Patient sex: F
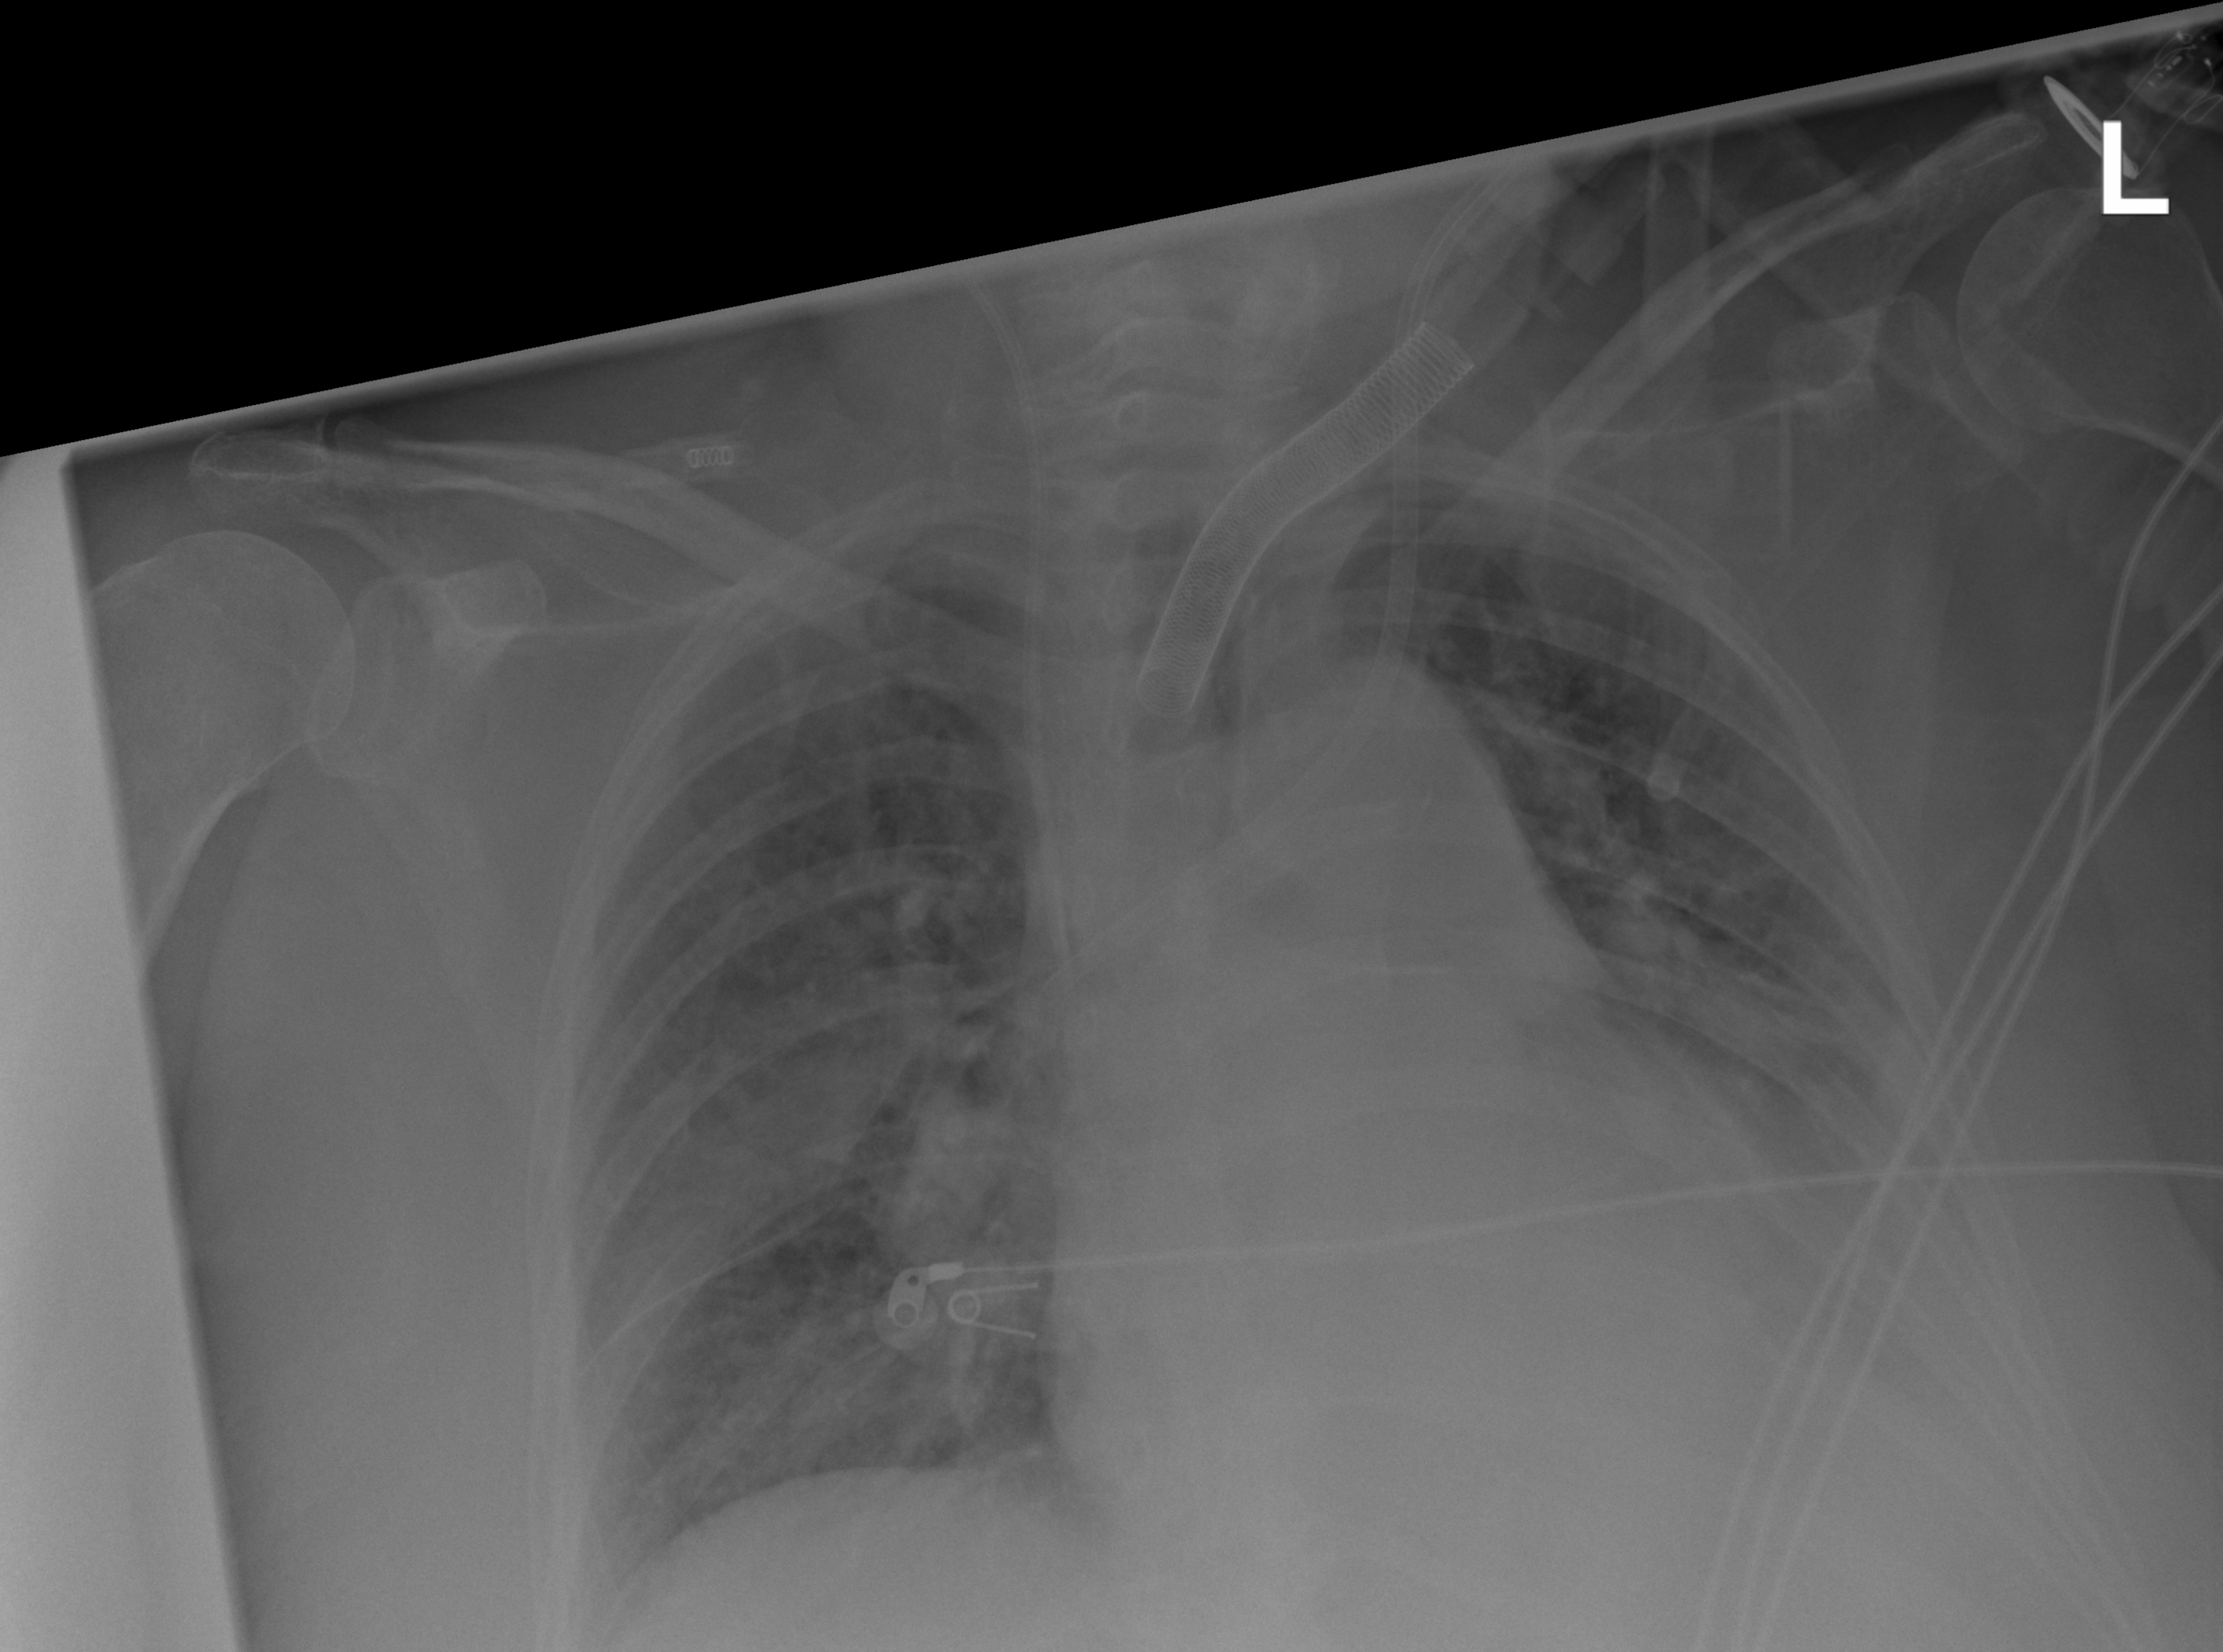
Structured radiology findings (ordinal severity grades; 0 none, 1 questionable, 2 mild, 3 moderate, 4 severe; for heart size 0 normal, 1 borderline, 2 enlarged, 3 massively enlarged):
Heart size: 2
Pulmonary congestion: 1
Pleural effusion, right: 2
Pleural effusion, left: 3
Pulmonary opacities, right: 0
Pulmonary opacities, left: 0
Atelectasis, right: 2
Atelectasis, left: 2